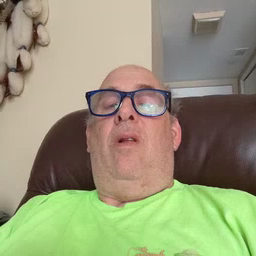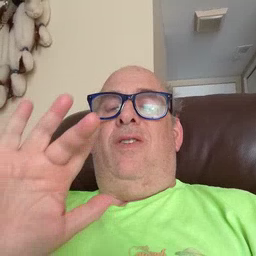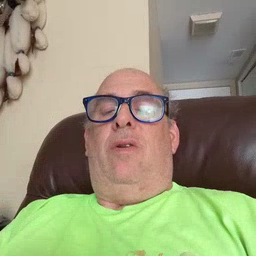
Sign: touch